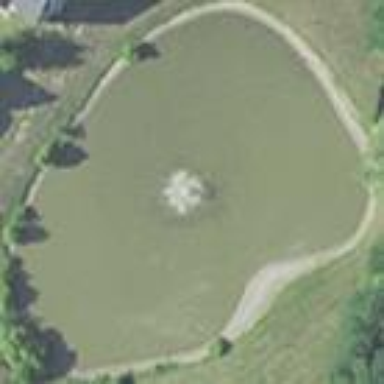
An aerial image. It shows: Pond surrounded by natural water.